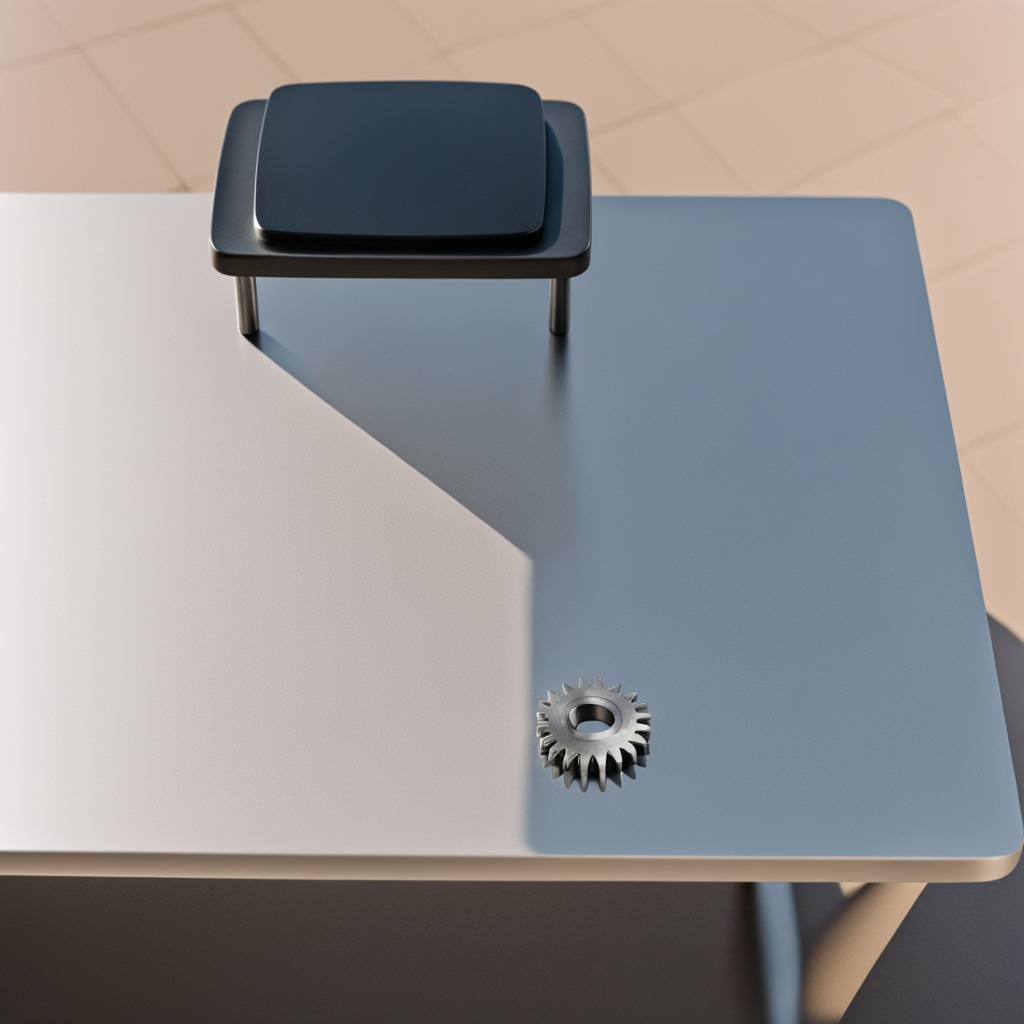
A steel gear with teeth lies on a textured surface.